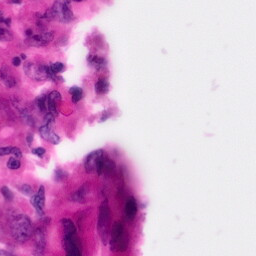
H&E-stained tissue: Pancreatic